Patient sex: M
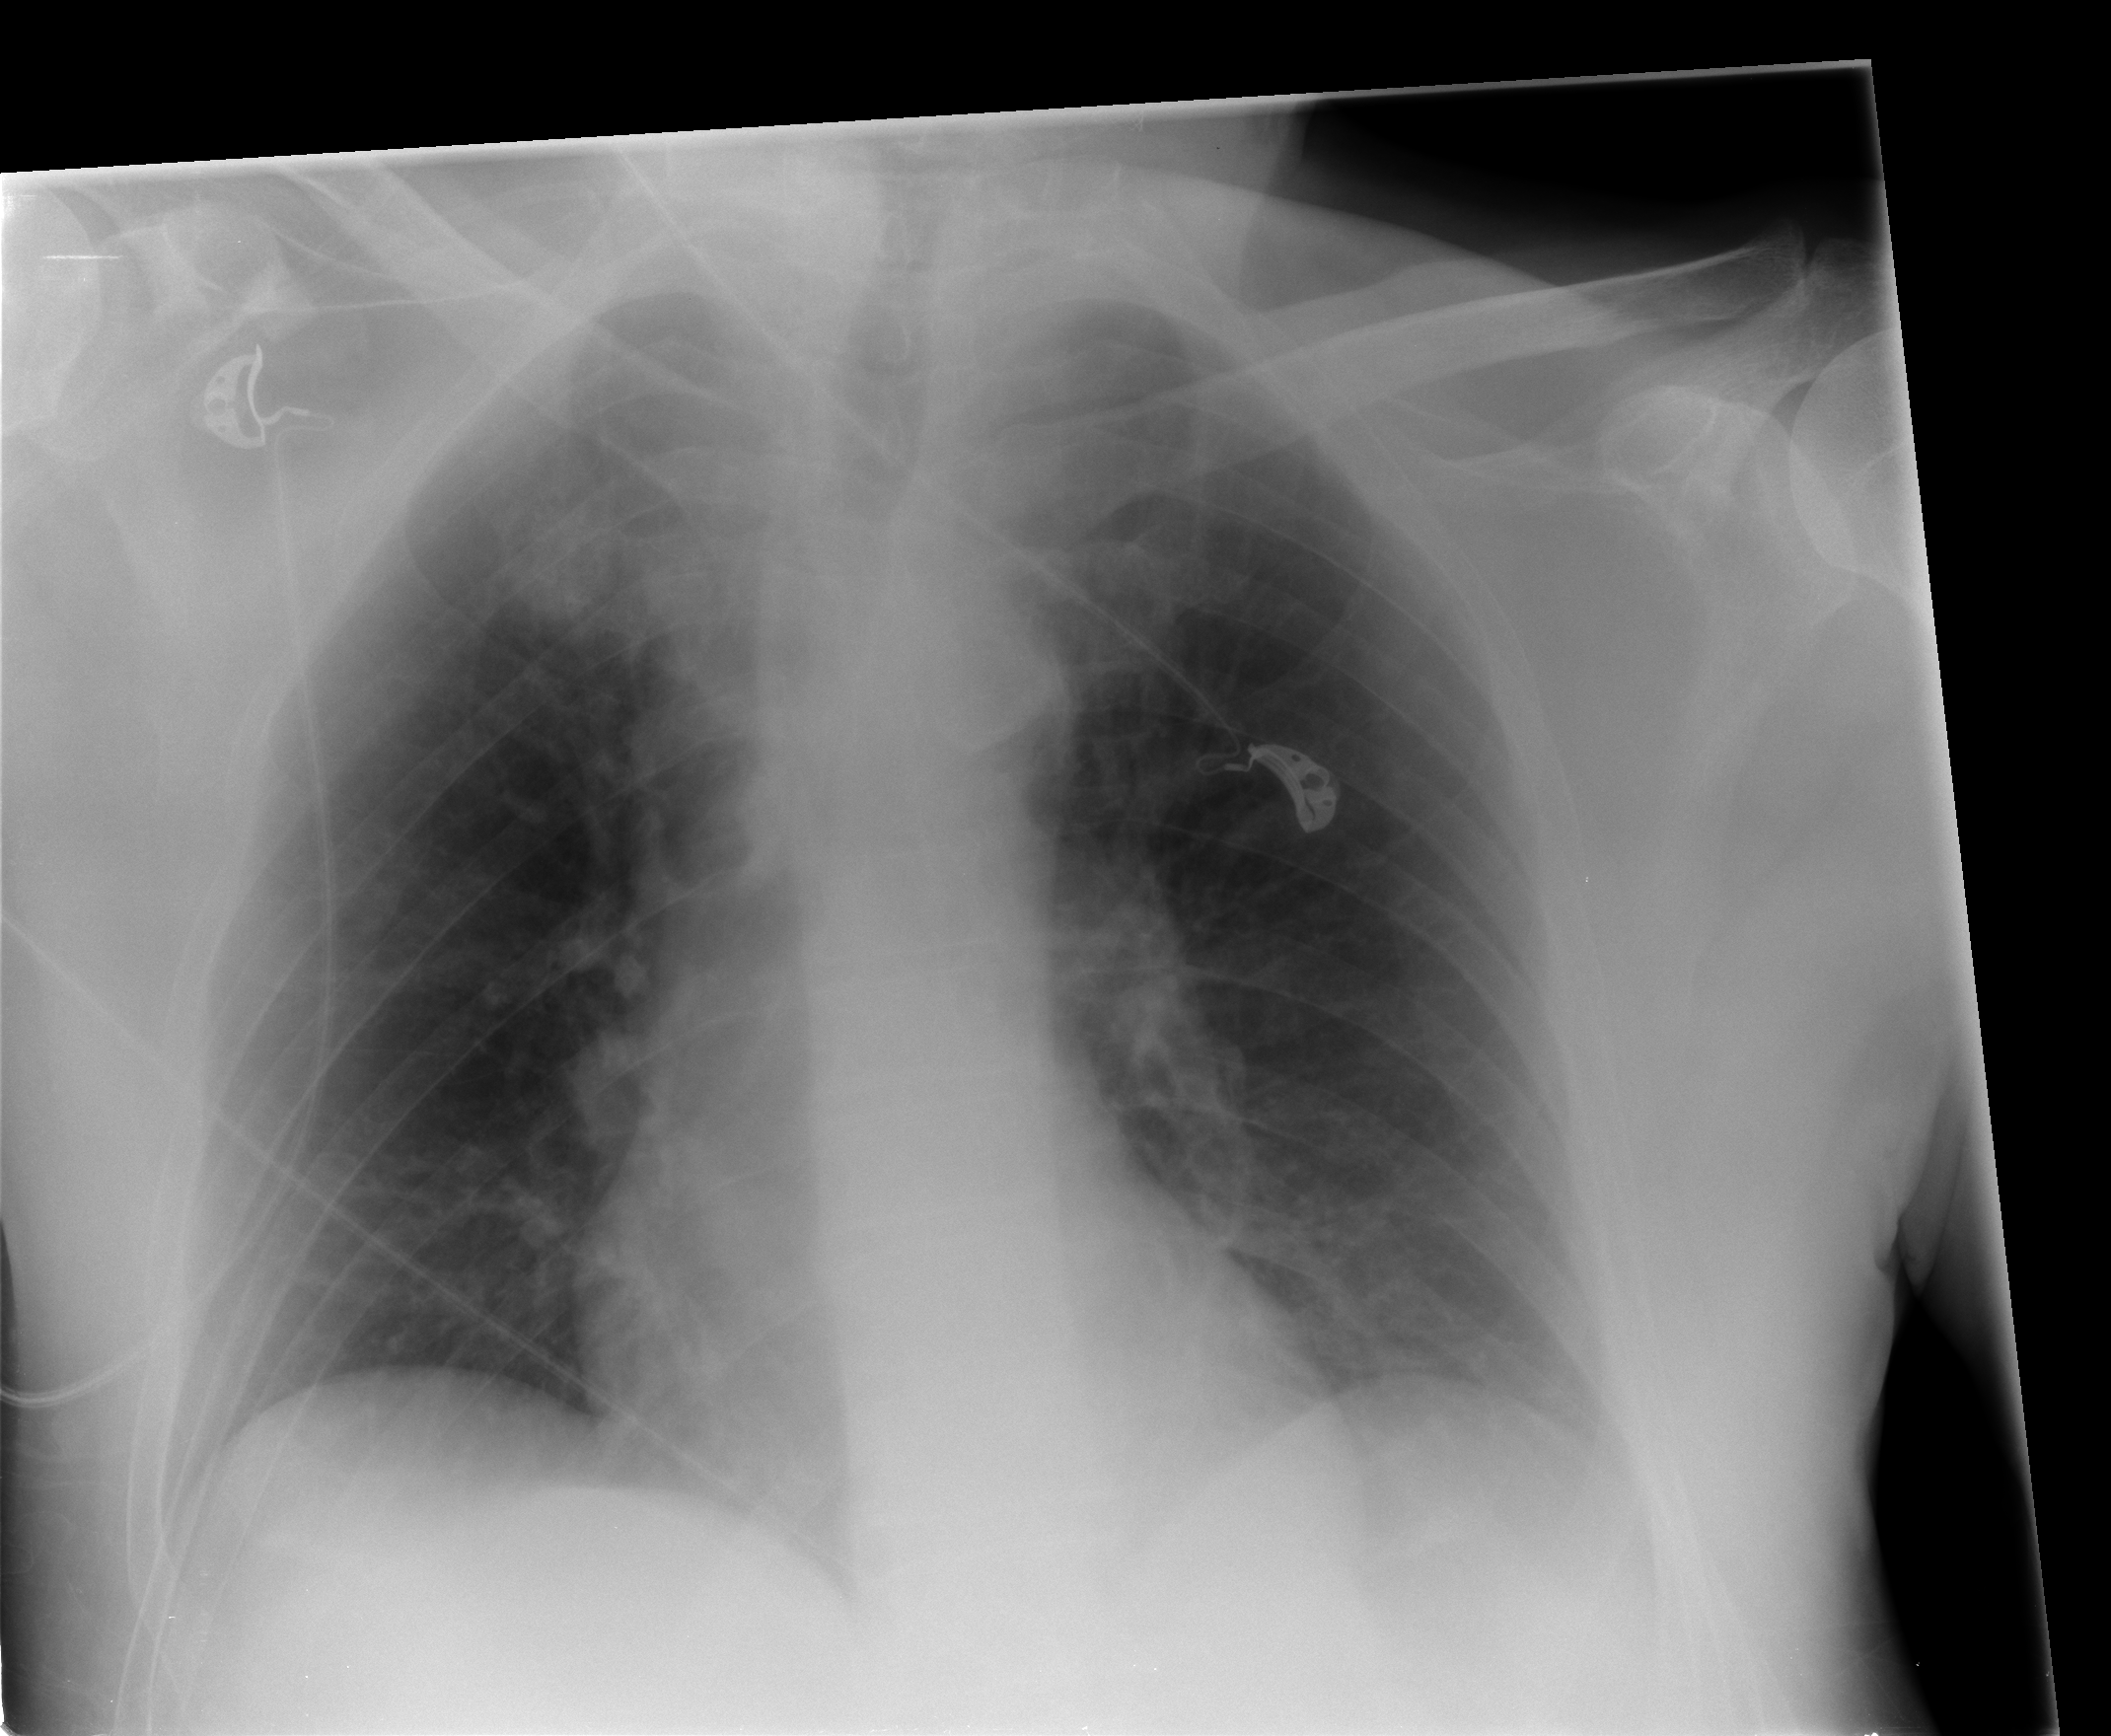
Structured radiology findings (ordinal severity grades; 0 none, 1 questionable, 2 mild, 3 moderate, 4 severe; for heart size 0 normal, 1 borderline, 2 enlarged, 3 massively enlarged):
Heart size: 0
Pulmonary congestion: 0
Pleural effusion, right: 0
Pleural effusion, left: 2
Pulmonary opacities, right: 0
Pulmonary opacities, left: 0
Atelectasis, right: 2
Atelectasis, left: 2